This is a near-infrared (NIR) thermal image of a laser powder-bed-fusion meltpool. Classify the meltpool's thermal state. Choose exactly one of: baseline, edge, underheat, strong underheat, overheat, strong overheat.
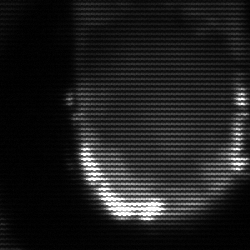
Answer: baseline